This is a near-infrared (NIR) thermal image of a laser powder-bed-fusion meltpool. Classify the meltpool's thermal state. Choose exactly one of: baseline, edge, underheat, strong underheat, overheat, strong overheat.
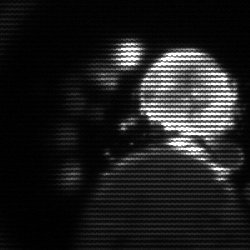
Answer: baseline